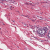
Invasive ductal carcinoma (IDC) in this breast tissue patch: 0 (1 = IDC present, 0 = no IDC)